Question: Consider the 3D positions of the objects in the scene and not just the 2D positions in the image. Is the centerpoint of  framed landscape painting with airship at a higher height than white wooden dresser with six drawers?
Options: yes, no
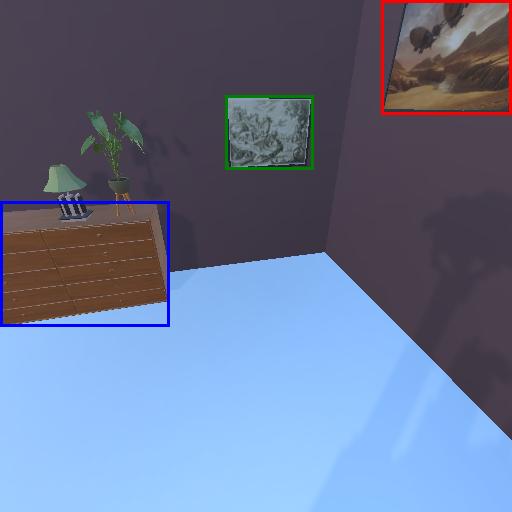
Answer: yes